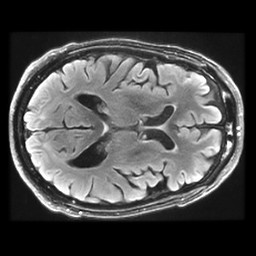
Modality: FLAIR
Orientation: axial
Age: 71
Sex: male
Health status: healthy
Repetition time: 12 s
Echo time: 0.09782 s